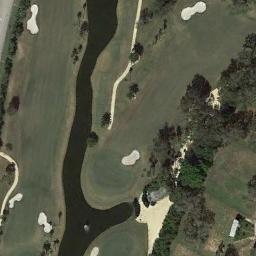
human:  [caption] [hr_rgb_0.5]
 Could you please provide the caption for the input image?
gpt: There are a few bunkers and a small river and a few paths and many trees on a large green lawn on the golf course .

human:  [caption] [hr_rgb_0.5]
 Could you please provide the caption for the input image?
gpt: The golf course has some fairways, Roads, Barrier trees and sandpits and a river goes through the golf course .

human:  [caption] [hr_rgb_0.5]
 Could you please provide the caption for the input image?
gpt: Many trees are near the golf course .

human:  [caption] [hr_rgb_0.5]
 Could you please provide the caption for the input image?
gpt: There are two large bunkers and two paths .

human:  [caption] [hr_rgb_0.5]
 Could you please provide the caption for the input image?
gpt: There are some bunkers and a river on the golf course .